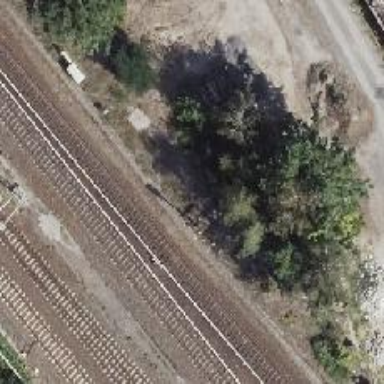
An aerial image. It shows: Railway signal.